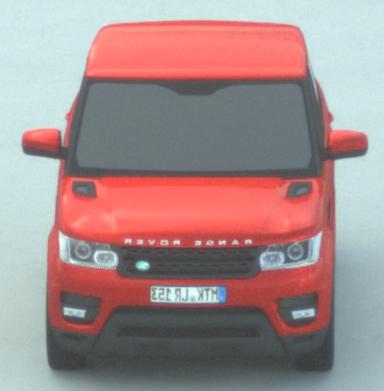
Make: Land Rover
Model: Range Rover Sport 5.0 V8 SC
Detailed model: Range Rover Sport (II)
Model produced from: 2013/09
Model produced until: 2015/07
Doors: 5
Color: red
Road condition: dry road
Daytime: morning or afternoon
Contrast: low contrast